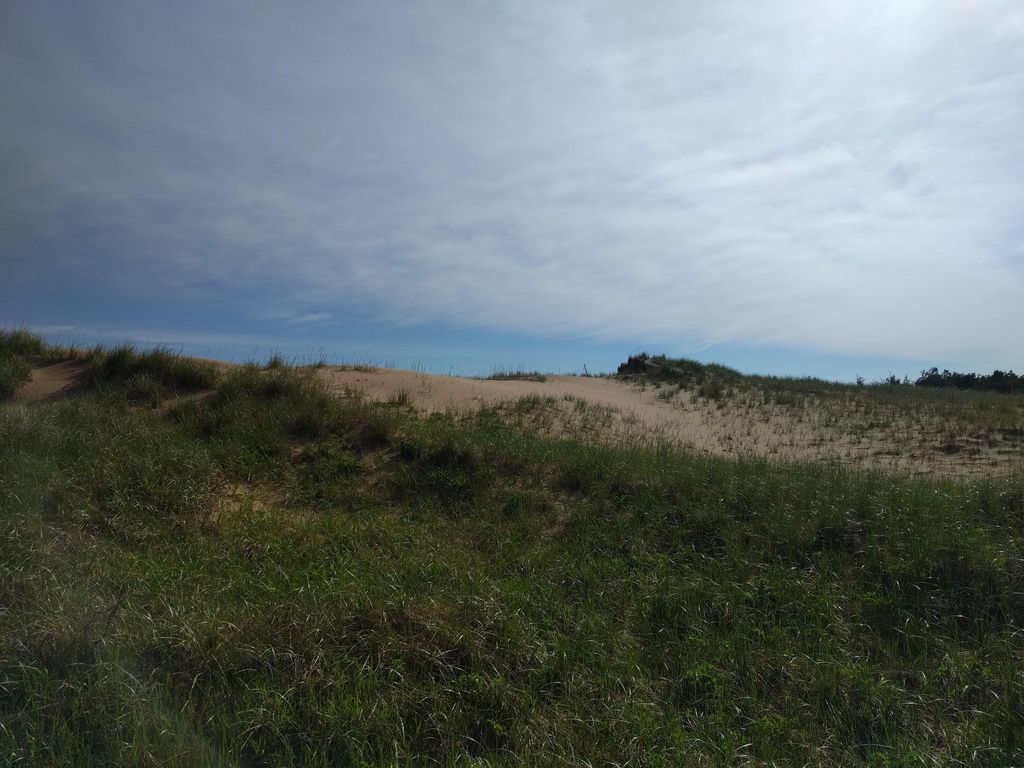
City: charlottetown